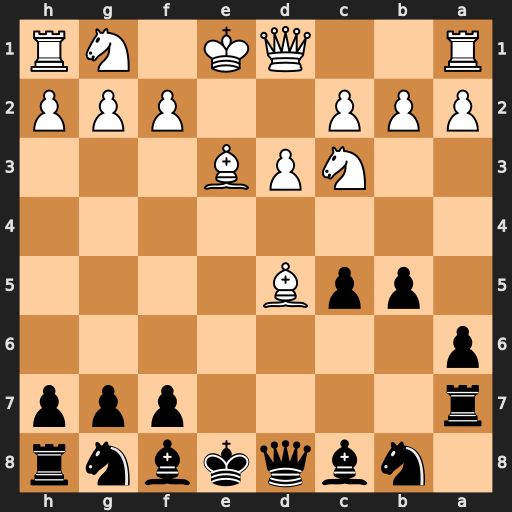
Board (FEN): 1nbqkbnr/r4ppp/p7/1ppB4/8/2NPB3/PPP2PPP/R2QK1NR
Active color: b
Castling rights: KQk
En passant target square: -
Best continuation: b4